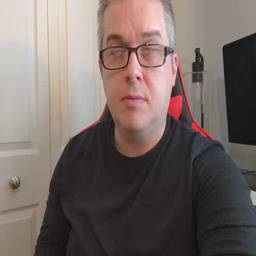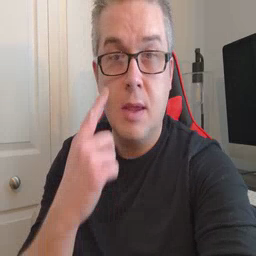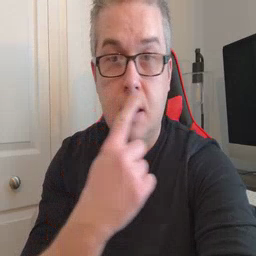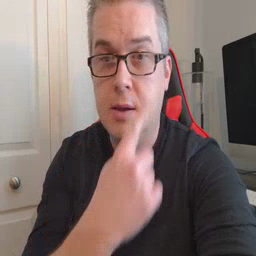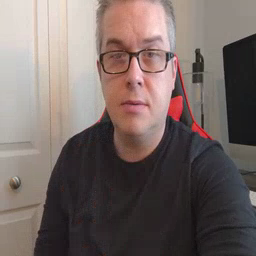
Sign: eye